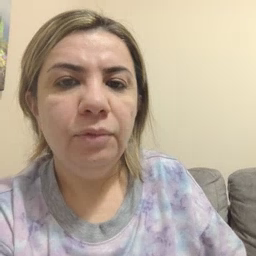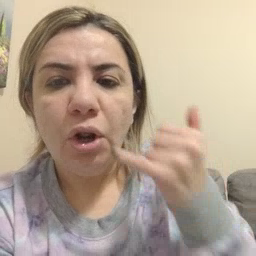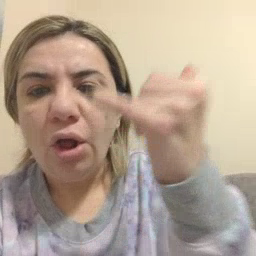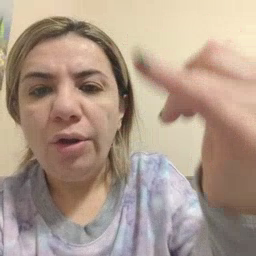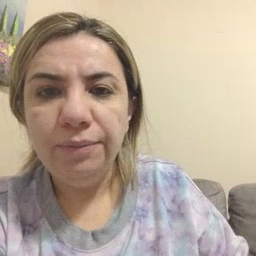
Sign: callonphone